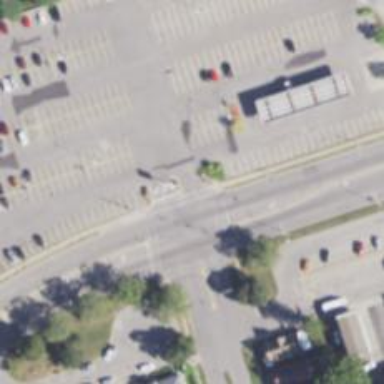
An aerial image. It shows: Marked crossing on the road.